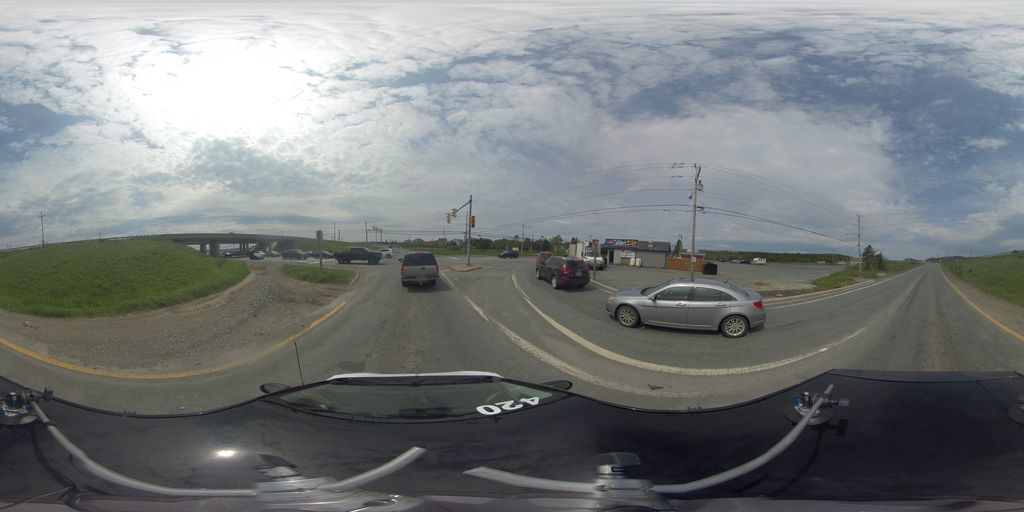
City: st_johns